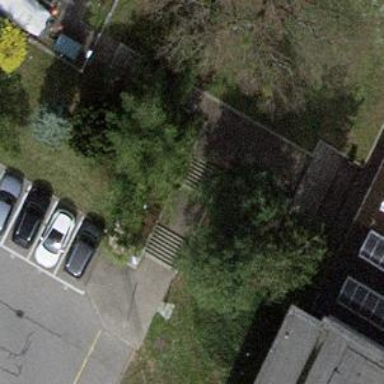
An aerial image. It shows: Evergreen needle-leaved tree.